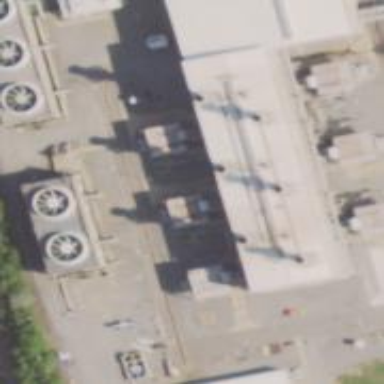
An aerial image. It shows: Gas turbine generator powered by gas.